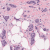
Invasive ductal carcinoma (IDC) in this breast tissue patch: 1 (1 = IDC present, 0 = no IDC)